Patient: sex M, age 55
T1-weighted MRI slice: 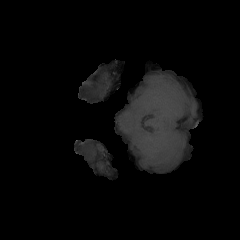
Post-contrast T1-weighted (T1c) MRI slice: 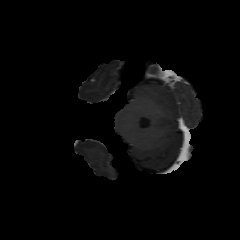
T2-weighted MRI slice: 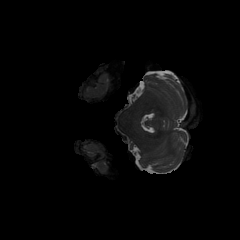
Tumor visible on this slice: no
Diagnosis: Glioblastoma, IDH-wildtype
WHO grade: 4